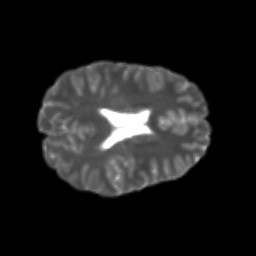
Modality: T2w
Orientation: axial
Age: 24
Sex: female
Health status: healthy
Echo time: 0.074 s